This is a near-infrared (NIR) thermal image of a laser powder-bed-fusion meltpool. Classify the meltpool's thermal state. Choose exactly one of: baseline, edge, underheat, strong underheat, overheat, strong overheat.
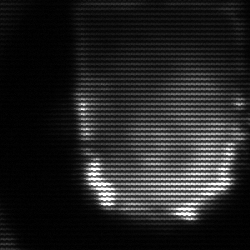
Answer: baseline